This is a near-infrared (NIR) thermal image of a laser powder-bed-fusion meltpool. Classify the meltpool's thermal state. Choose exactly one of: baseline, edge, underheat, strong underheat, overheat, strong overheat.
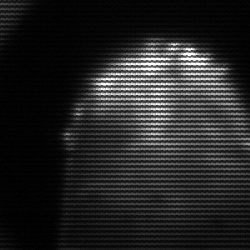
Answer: edge